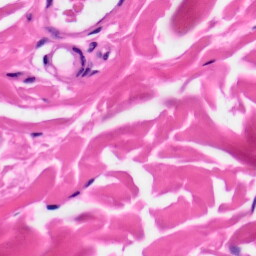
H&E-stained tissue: Skin